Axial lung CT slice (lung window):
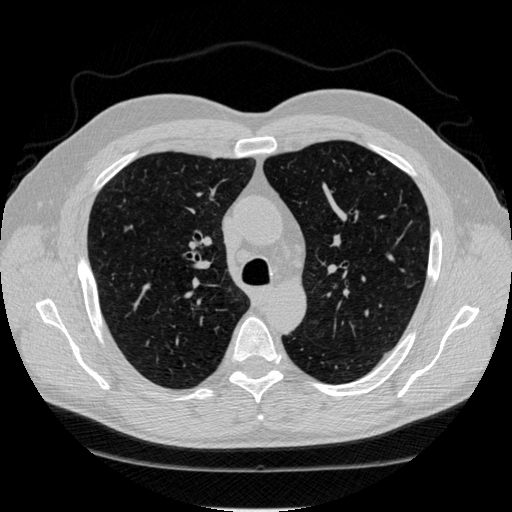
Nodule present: no